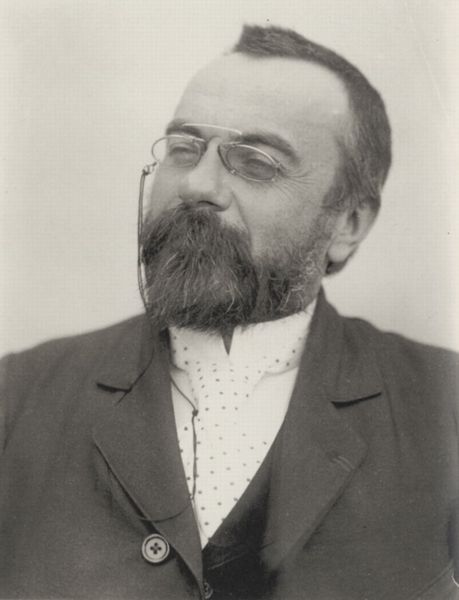
Titel: Alfred Bruneau (1857-1934), Komponist, Autor lyrischer Dramen, die auf Romane von Zola zurückgehen
Künstler: Francois Emile Zola
Schlagwörter: dunkel, himmel, mann, weiß, elegant, grau, haar, hell, hintergrund, jahrhundertwende, kariert, nase, ohr, schwarz, stirn, blick, anzug, bart, gläser, hemd, jacke, augen, band, falten, knoten, kragen, mensch, sehen, vollbart, bildnis, herr, portrait, porträt, haare, mantel, schnur, brustbild, knopf, ohren, lächeln, ruhe, kette, krawatte, glatze, kordel, knöpfe, hemdkragen, jackett, revers, sakko, jacket, weste, lider, geneigt, foto, fotografie, punkte, schwarz-weiss, brille, punkt, tupfen, stehkragen, spitzbart, kneifer, lesebrille, zwicker, photo, augengläser, schlips, halbprofil, portät, fotographie, schwwarzweiß, getupft, monokel, blinzeln, professor, verschmitzt, sacko, ungepflegt, schmunzeln, photogrphie, lachfalten, von unten, kragem, brillenband, 1900, 1800, 1890, 19 jh, zeicker, lorgnion, blinzelnd